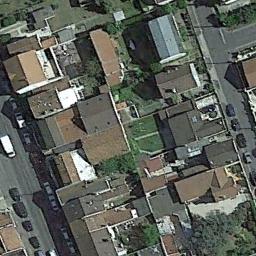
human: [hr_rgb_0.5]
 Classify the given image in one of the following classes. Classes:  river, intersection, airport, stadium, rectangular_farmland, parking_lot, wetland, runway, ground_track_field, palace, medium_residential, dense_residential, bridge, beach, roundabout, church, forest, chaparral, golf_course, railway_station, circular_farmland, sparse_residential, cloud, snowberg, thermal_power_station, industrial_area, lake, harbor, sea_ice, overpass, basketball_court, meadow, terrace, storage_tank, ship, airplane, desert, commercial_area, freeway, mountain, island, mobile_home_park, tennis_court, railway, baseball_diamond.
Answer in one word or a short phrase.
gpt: dense_residential